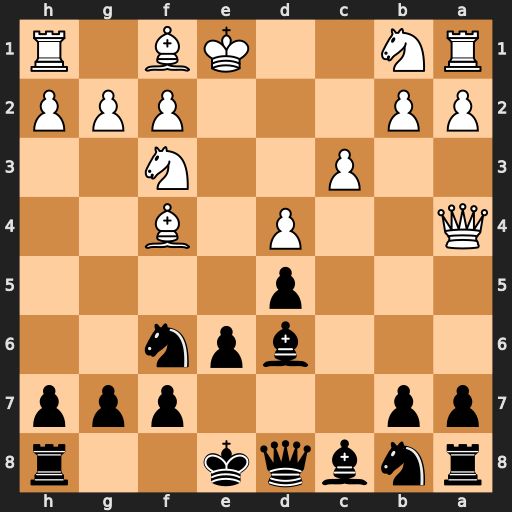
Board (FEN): rnbqk2r/pp3ppp/3bpn2/3p4/Q2P1B2/2P2N2/PP3PPP/RN2KB1R
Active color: b
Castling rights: KQkq
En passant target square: -
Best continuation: Bd7 Qc2 Bxf4